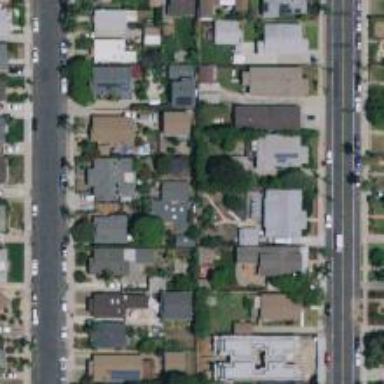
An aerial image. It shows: Sidewalk.